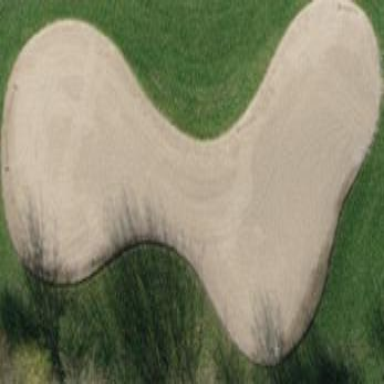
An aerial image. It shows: Golf bunker filled with natural sand.